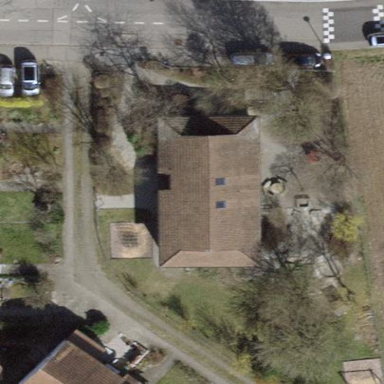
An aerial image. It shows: Kindergarten building.